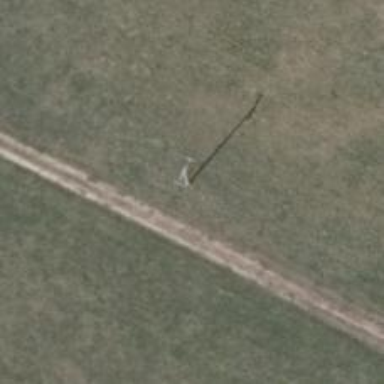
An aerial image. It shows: Minor power line.